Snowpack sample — Buffalo Mountain, Silverthorne, Colorado, USA (2/22/26, 2:02 PM MST)
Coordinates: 39.622, -106.113
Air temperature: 33 °F
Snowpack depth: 63 cm
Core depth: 30 cm
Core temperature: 26.6 °F
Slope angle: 11°, slope face: 116°
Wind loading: low
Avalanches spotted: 0
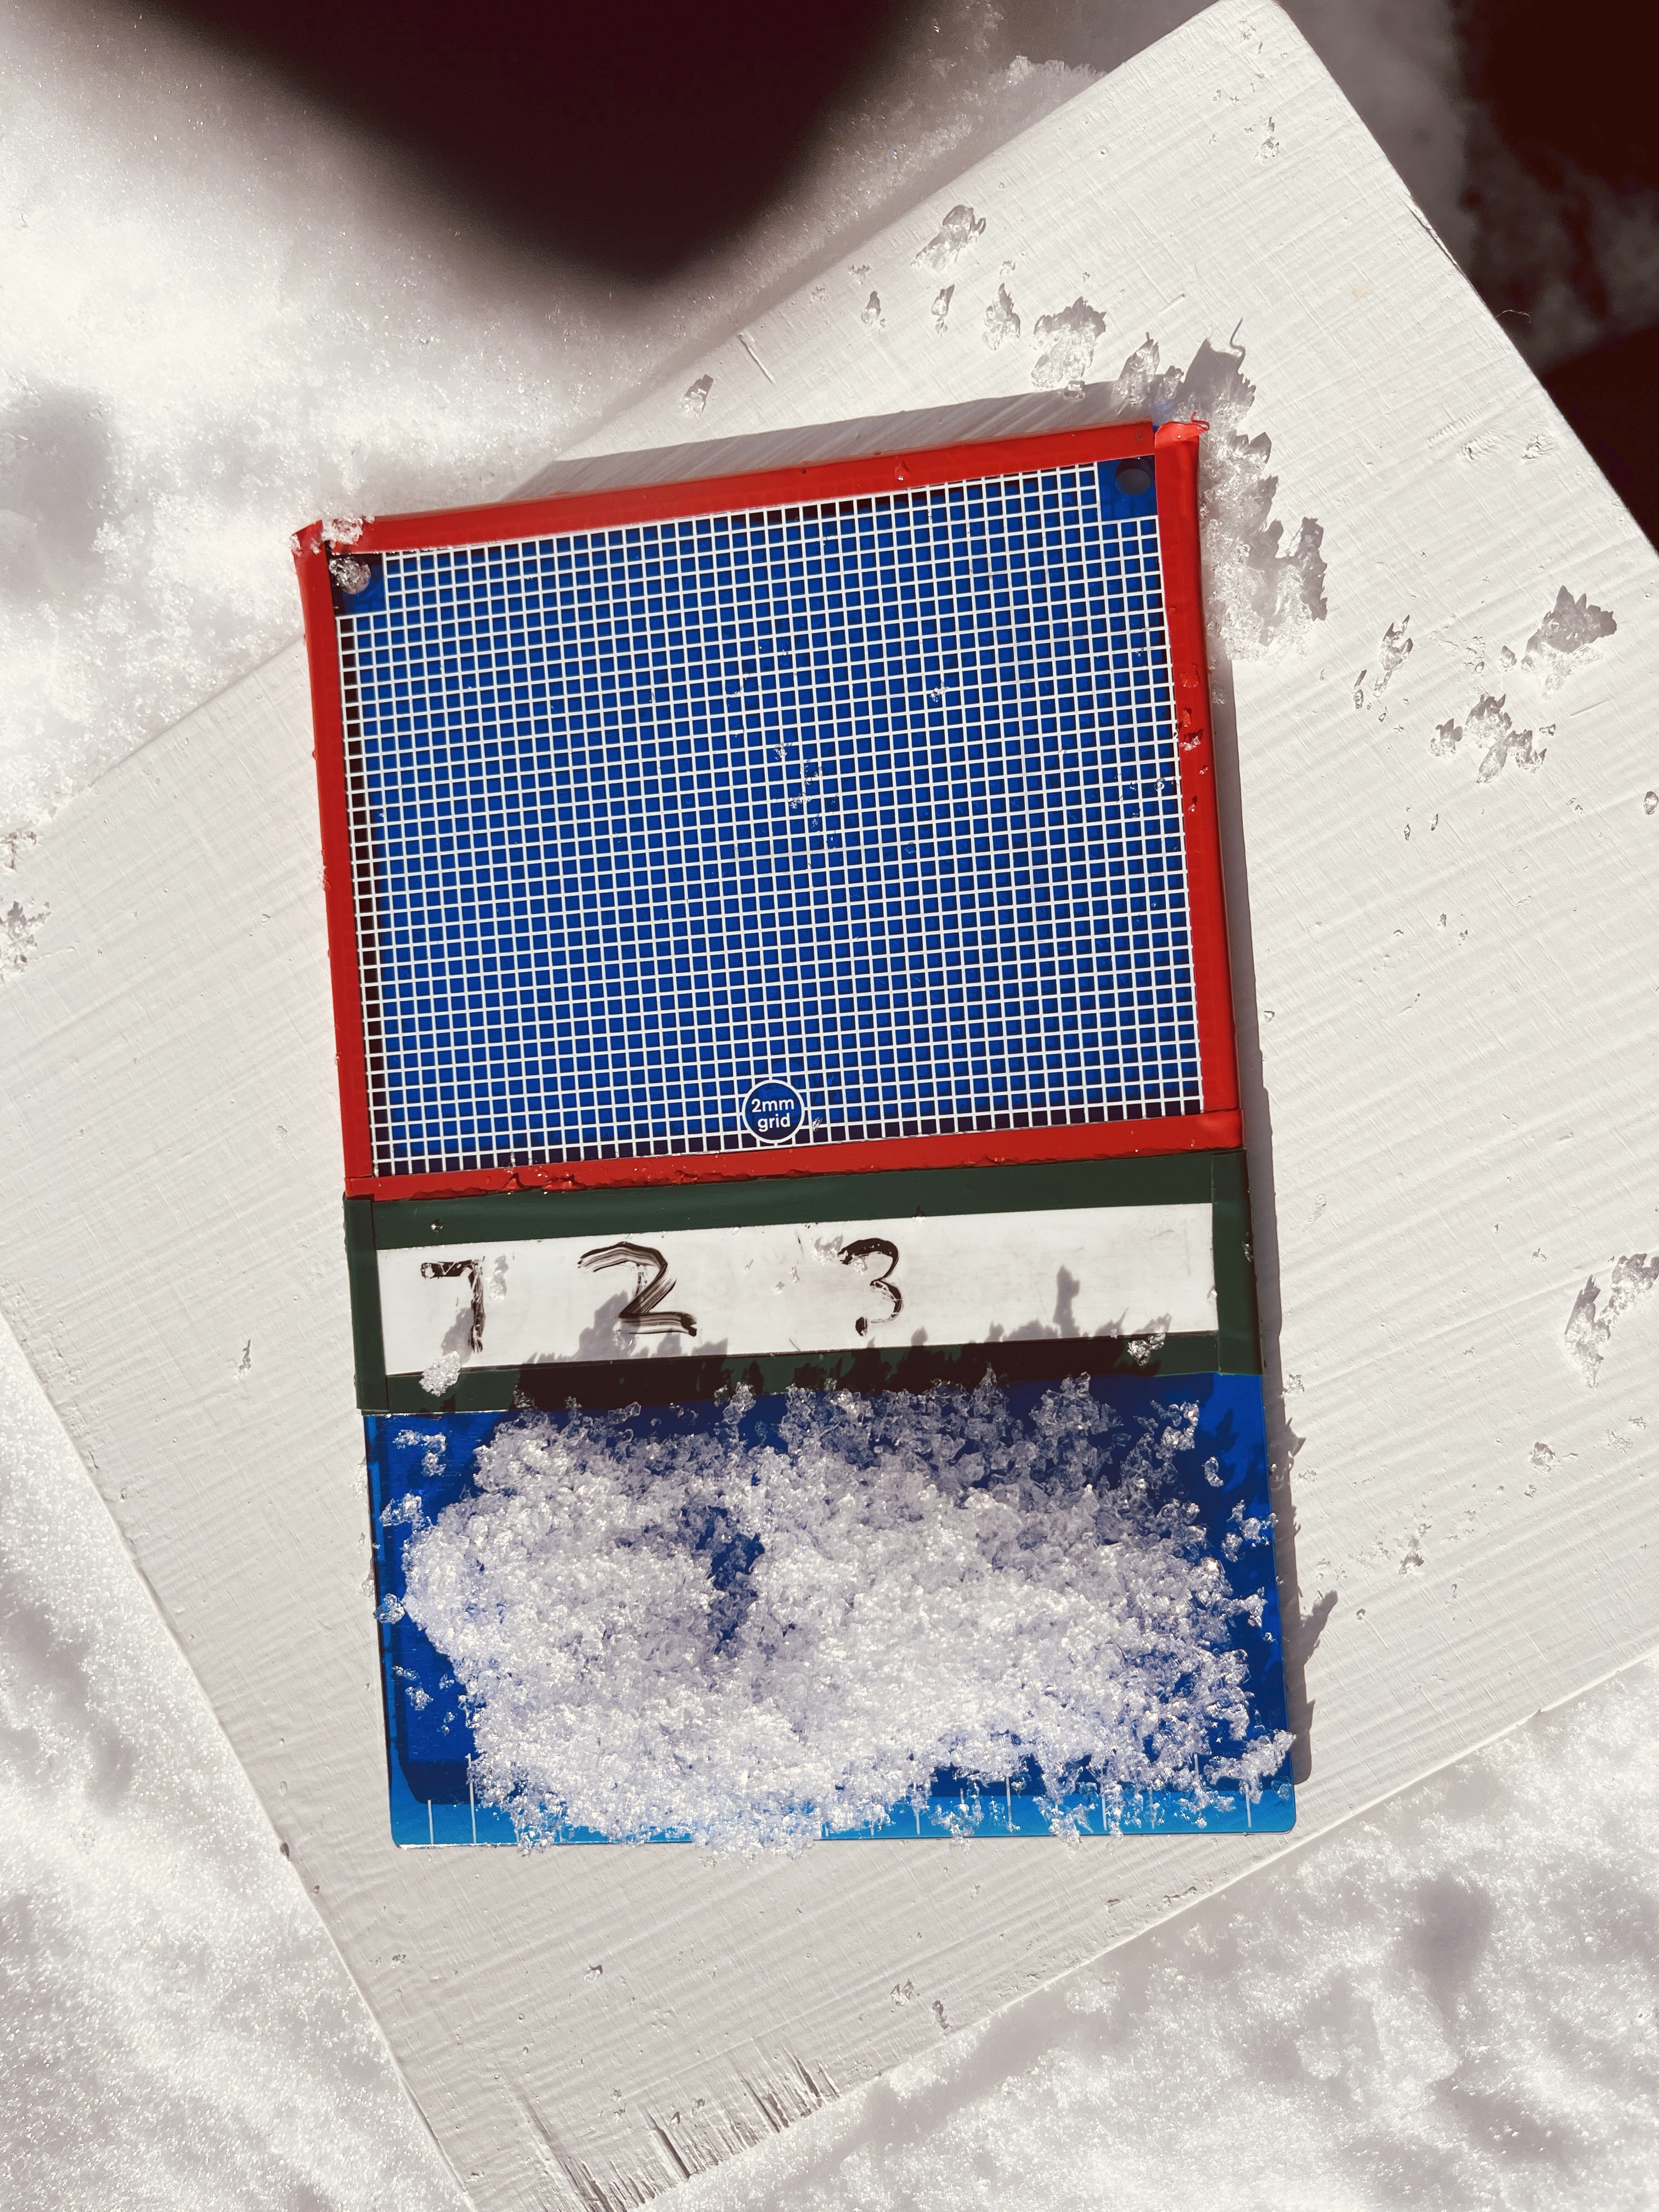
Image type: crystal_card
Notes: In a firebreak similar to site 1, minimal wind loading with no spotted avalanches (not many faces in view though)